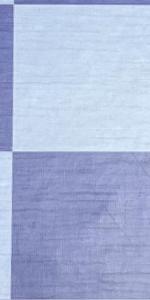
Label: Empty